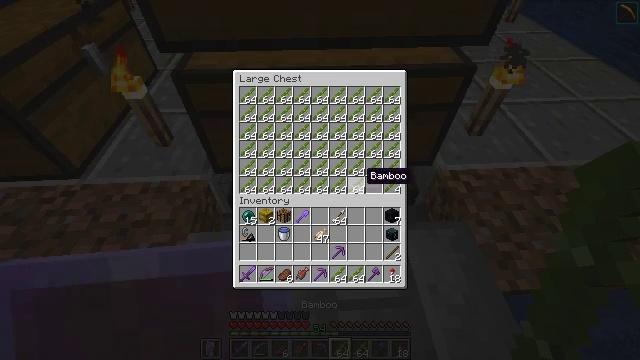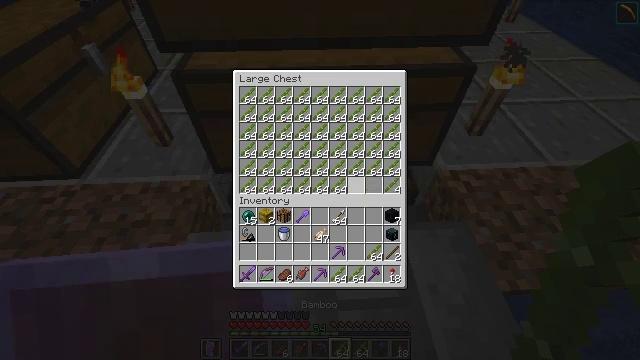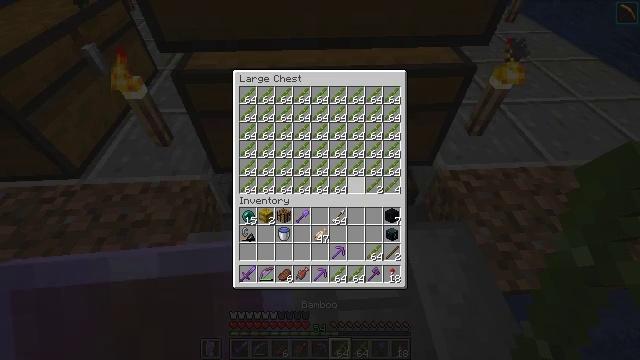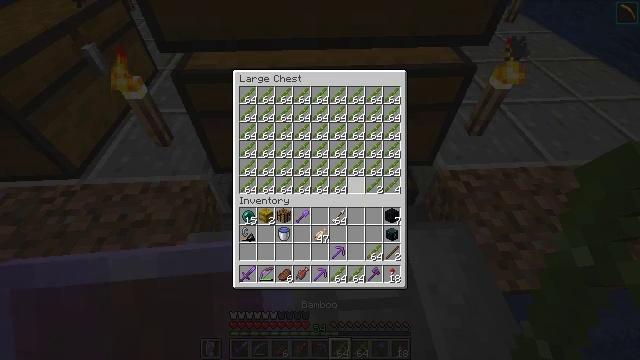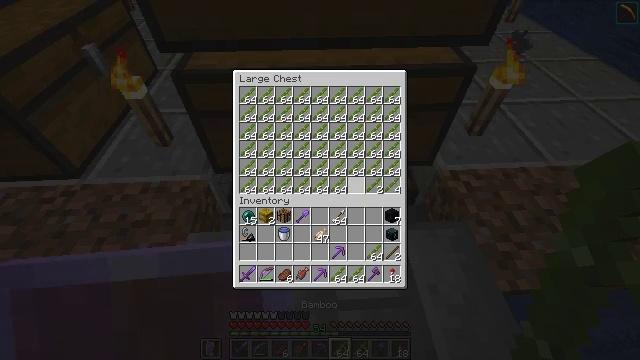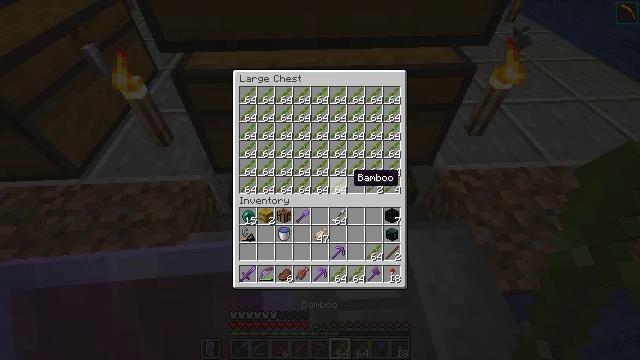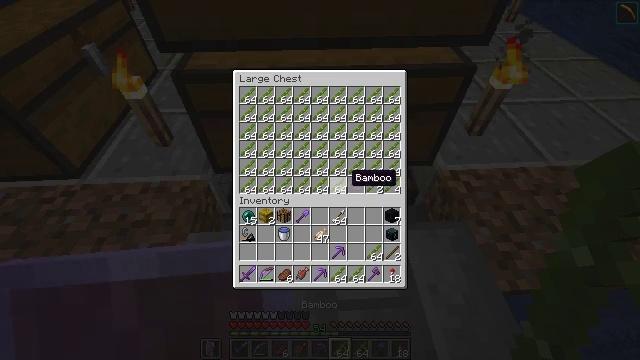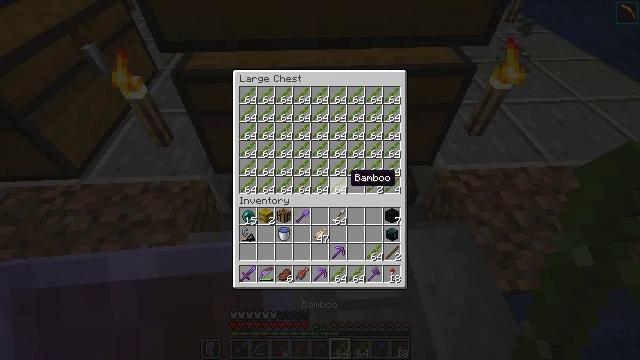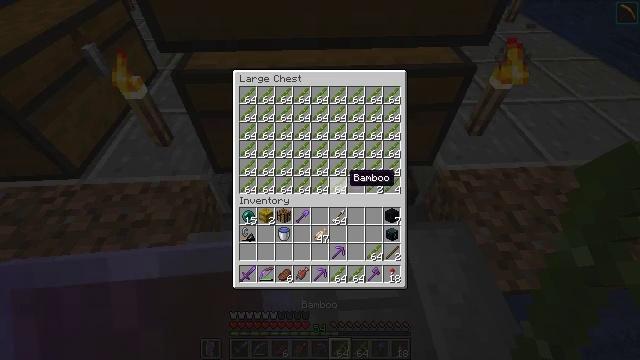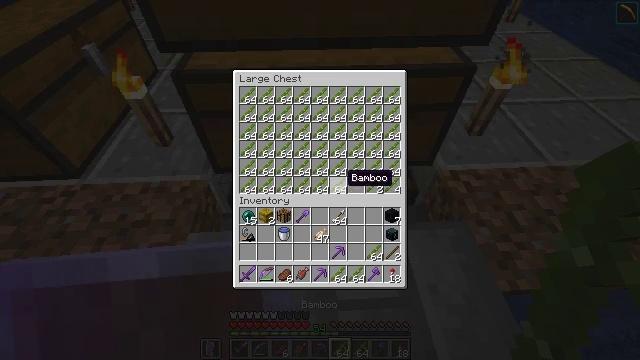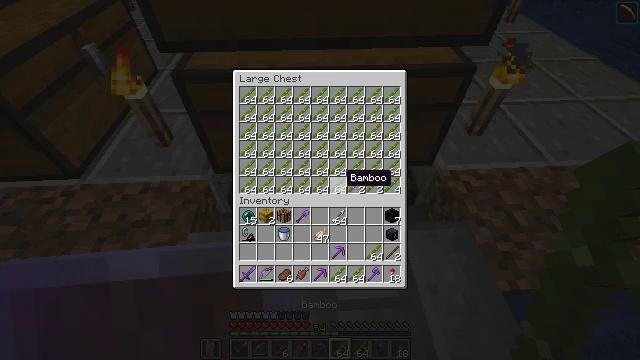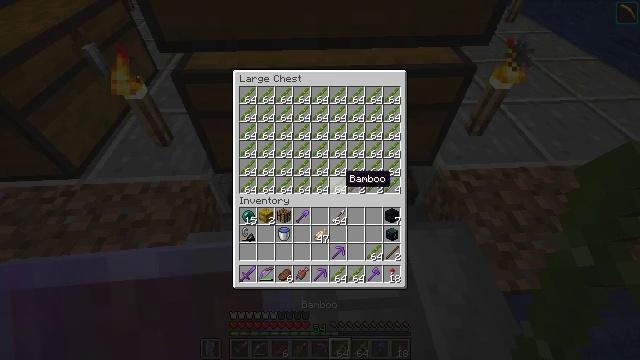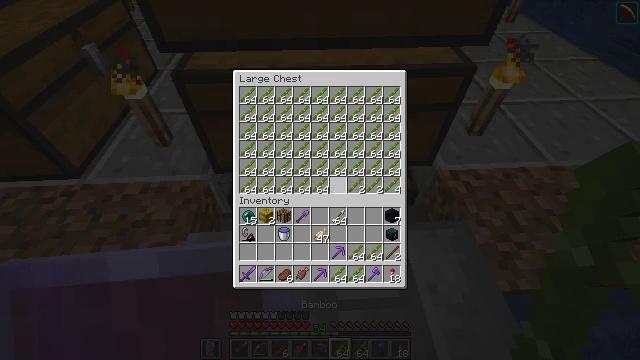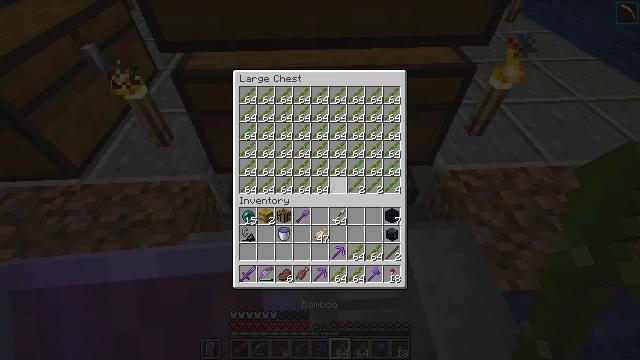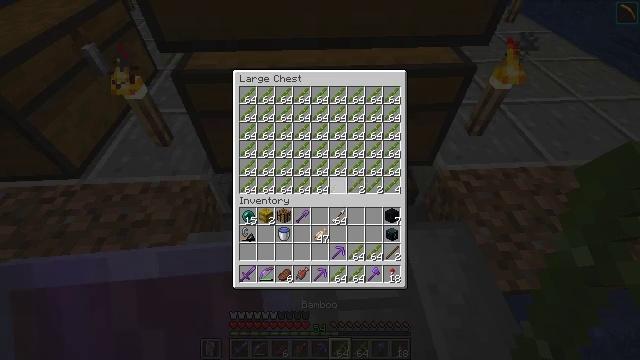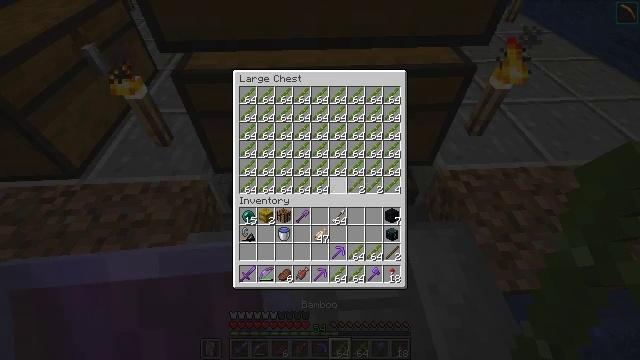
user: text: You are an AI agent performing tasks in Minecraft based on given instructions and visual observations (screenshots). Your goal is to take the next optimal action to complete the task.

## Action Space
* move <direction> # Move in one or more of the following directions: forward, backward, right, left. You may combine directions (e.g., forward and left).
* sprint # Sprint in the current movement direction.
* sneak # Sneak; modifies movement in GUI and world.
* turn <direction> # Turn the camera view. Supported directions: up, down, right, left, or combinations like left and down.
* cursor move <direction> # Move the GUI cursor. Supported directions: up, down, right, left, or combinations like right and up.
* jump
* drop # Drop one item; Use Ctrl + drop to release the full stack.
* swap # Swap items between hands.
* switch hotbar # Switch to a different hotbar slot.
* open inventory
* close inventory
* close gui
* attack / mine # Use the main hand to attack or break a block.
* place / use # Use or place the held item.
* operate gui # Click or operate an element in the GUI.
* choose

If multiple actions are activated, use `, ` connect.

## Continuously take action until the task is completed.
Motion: motion action
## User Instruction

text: Collect the brown shulker box for storage.
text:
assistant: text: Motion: sneak, attack / mine
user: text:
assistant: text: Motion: sneak, attack / mine
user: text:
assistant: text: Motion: sneak, attack / mine
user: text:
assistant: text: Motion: sneak, turn left
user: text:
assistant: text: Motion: sneak
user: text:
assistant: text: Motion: sneak
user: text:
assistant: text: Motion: sneak
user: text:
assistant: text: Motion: sneak
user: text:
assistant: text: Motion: sneak
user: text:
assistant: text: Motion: sneak
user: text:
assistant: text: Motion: sneak
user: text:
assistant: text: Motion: sneak, attack / mine
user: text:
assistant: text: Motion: sneak, attack / mine
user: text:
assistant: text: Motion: sneak
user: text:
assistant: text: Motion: sneak
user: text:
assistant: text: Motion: sneak, turn left
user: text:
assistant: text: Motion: sneak
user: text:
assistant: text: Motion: sneak
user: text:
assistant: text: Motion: sneak
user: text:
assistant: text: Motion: sneak
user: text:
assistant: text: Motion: sneak
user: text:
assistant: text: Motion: sneak
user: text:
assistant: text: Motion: sneak
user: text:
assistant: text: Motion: sneak
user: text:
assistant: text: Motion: sneak
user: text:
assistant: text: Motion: sneak
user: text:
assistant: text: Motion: sneak
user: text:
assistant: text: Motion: sneak
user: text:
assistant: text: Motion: sneak
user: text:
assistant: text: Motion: sneak